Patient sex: M
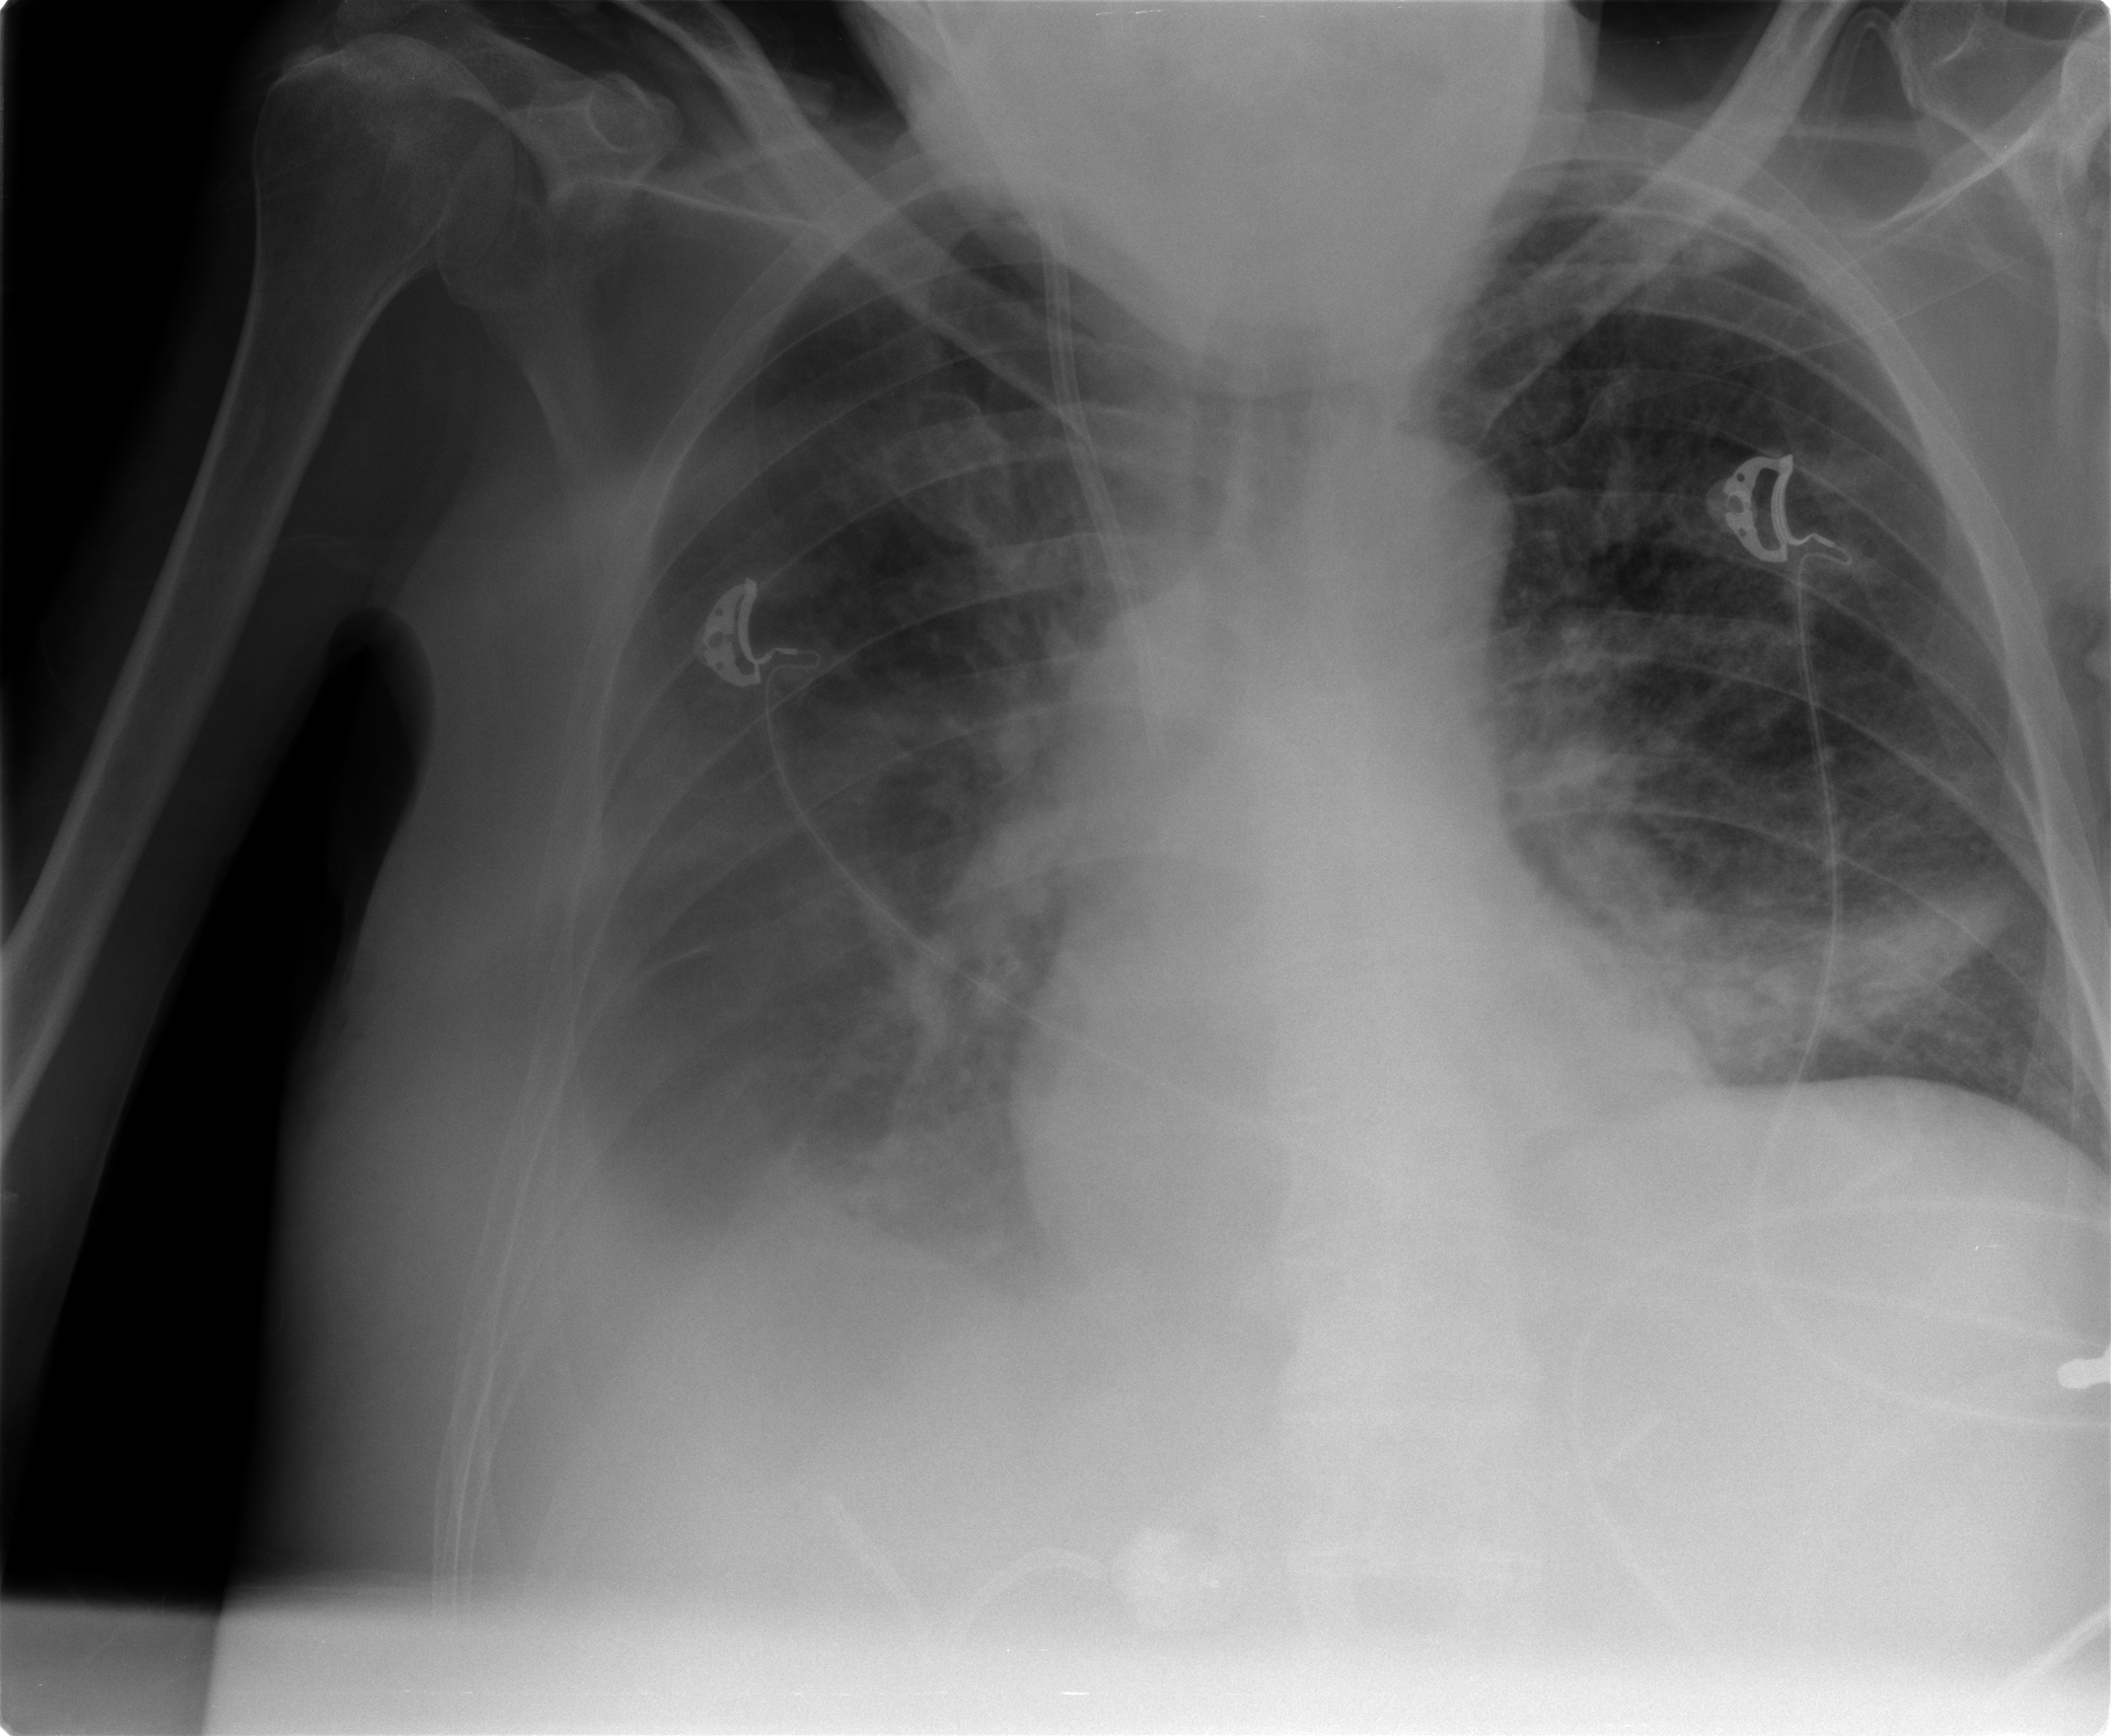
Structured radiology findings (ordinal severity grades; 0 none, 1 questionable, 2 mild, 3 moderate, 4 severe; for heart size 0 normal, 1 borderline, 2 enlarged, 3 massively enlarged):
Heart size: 0
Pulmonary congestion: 2
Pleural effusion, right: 2
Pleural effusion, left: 0
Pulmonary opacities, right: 2
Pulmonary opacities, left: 2
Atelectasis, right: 2
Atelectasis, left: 2